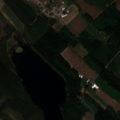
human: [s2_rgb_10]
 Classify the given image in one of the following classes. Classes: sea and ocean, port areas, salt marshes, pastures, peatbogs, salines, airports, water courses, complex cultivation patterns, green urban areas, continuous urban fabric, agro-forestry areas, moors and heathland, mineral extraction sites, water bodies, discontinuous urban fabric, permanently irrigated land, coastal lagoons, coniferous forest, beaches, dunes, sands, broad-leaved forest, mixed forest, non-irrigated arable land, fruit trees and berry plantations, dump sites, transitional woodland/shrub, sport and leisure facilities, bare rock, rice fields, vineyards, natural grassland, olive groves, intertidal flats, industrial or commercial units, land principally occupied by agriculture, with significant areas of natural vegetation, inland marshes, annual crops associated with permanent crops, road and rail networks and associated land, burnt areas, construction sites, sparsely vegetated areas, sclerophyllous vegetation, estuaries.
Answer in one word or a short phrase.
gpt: land principally occupied by agriculture, with significant areas of natural vegetation, coniferous forest, mixed forest, water bodies